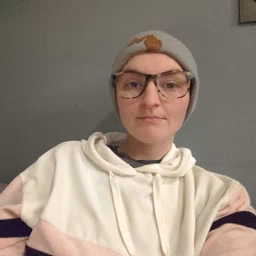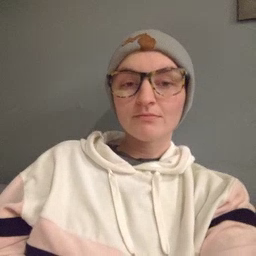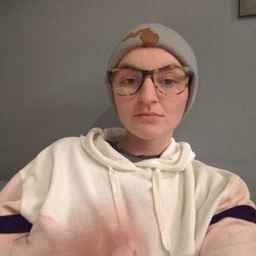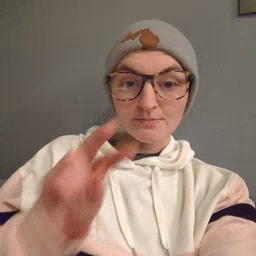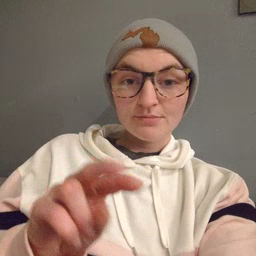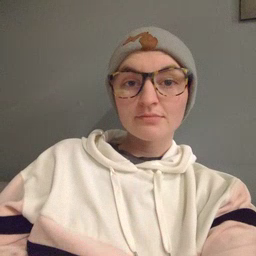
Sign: look